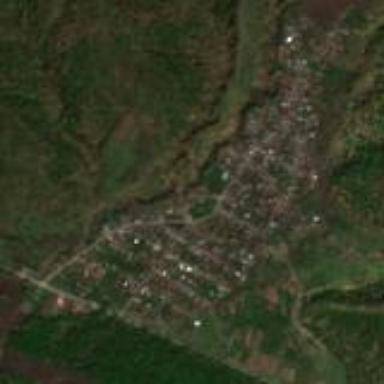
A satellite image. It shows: Residential area in small hamlet.